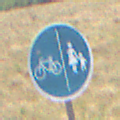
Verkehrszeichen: GetrennterRadUndGehwegRadwegLinks
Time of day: Midday
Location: Outdoor (Nature)
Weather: PartlyCloudy
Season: NotSpecified
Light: Natural